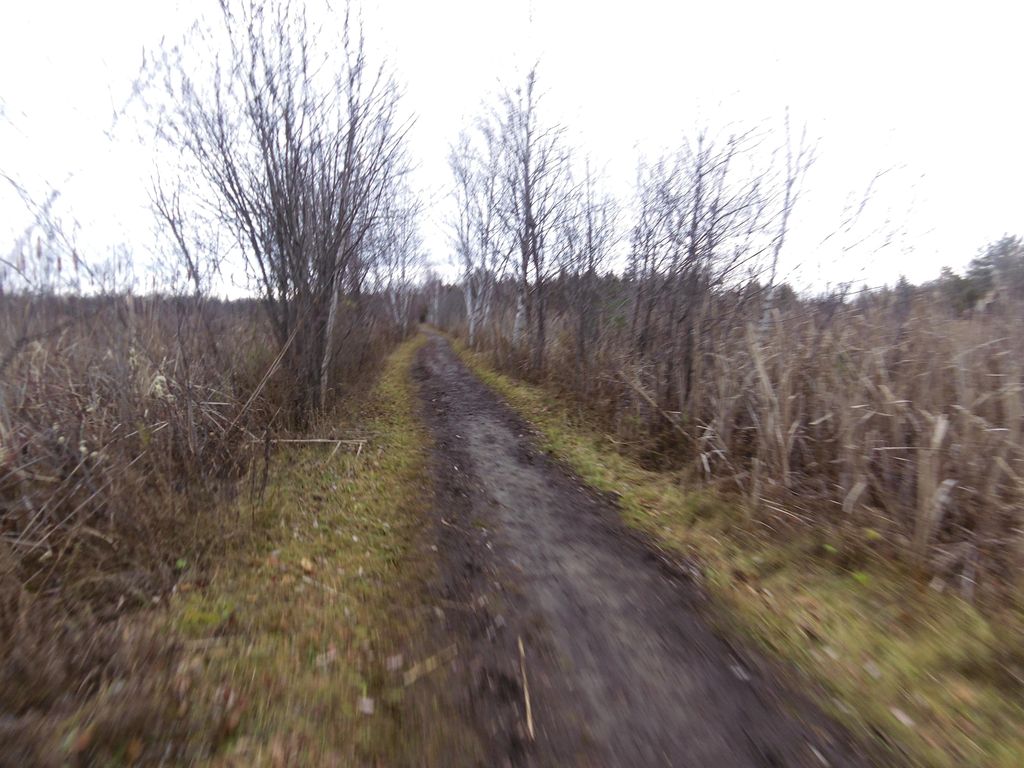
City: ottawa-gatineau